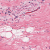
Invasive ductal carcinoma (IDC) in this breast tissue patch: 0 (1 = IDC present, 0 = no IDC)